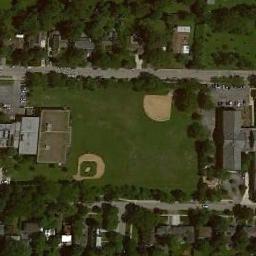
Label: baseball_diamond